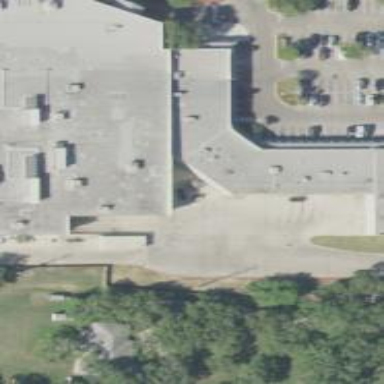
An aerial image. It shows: Retail building.